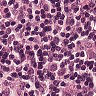
Metastatic tissue present: no